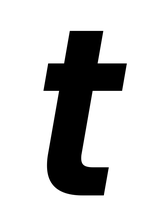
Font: Poppins-SemiBoldItalic